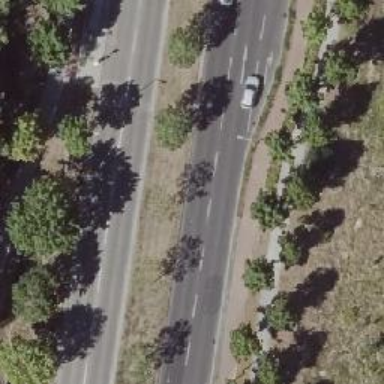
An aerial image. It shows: Avenue of deciduous broadleaved trees.